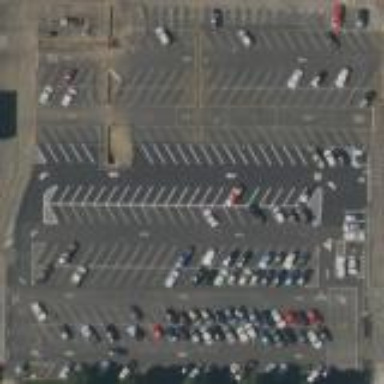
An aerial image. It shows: Parking area.